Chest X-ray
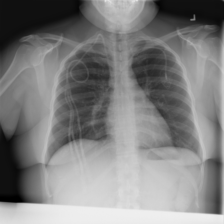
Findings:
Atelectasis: negative
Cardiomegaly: negative
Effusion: negative
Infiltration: negative
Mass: negative
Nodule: negative
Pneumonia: negative
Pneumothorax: negative
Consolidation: negative
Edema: negative
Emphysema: negative
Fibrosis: negative
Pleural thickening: negative
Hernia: negative